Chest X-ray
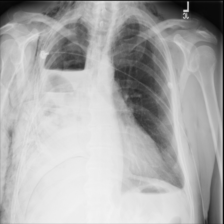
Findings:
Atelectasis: negative
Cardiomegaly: negative
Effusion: positive
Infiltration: negative
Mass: negative
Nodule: negative
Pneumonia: negative
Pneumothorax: negative
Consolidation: negative
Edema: negative
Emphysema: positive
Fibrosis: negative
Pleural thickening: negative
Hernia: negative